Aerial crown-view tile of a tropical tree (Barro Colorado Island, Panama), acquired 20240918:
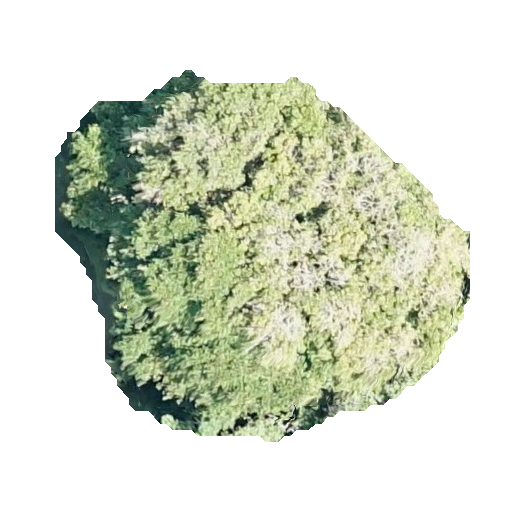
Species: Prioria copaifera
GBIF accepted scientific name: Prioria copaifera
Crown area: 174.653 m²